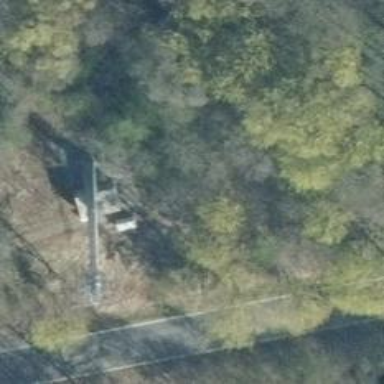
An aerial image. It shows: Man-made mast used for communication purposes.